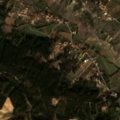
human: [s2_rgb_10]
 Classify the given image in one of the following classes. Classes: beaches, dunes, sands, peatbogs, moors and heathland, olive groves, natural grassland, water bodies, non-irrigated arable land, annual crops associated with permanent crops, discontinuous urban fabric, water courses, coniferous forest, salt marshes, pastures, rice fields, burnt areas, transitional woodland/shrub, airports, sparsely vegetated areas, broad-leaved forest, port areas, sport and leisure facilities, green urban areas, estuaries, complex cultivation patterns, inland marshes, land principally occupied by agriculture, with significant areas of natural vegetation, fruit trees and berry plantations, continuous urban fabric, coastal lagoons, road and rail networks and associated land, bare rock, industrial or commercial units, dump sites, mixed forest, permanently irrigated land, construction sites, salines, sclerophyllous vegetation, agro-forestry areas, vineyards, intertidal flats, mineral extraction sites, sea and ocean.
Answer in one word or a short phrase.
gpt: non-irrigated arable land, olive groves, annual crops associated with permanent crops, land principally occupied by agriculture, with significant areas of natural vegetation, broad-leaved forest